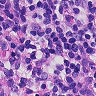
Metastatic tissue present: no